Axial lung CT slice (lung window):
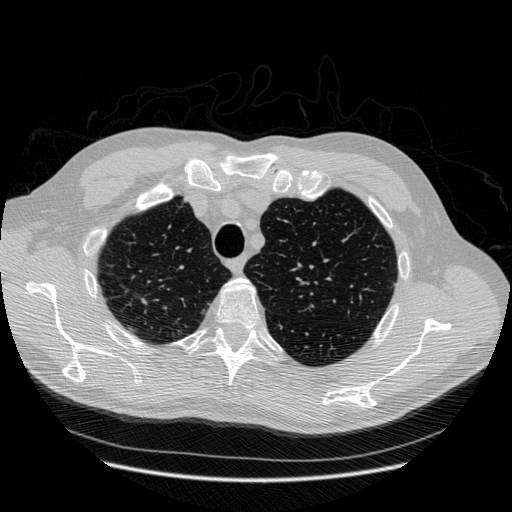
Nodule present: no